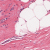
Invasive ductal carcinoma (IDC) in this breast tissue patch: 0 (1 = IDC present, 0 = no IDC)